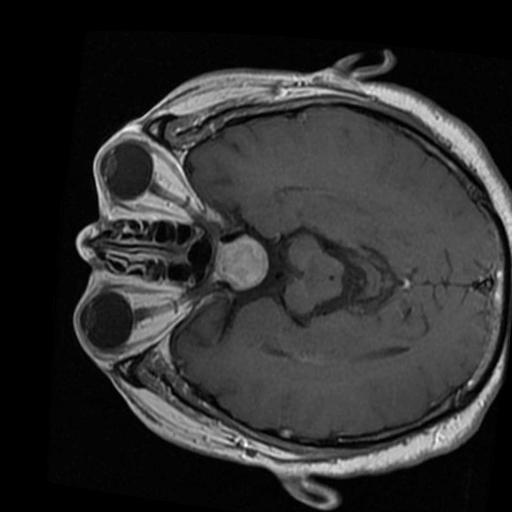
Label: brain_tumor